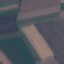
Land use / land cover class: AnnualCrop